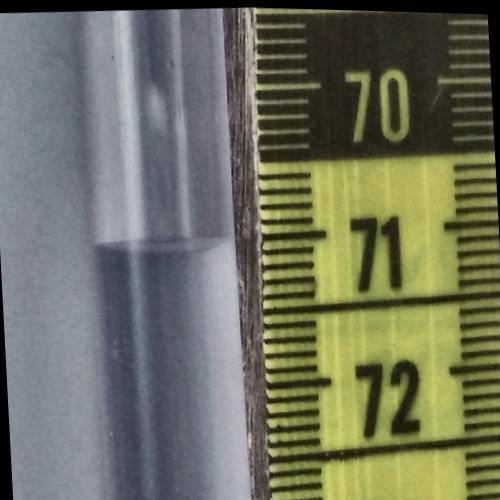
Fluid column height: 71.0 cm